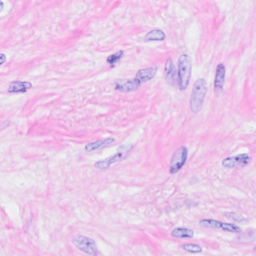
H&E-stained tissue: Breast